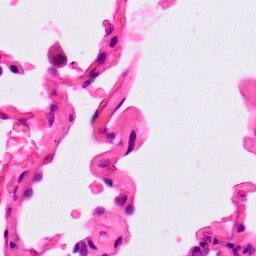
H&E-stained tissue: Lung